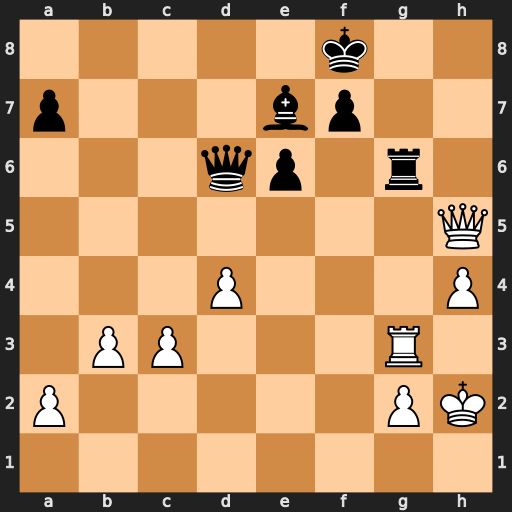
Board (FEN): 5k2/p3bp2/3qp1r1/7Q/3P3P/1PP3R1/P5PK/8
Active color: w
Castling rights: -
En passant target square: -
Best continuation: Qh8+ Rg8 Qxg8#